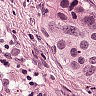
Metastatic tissue present: yes